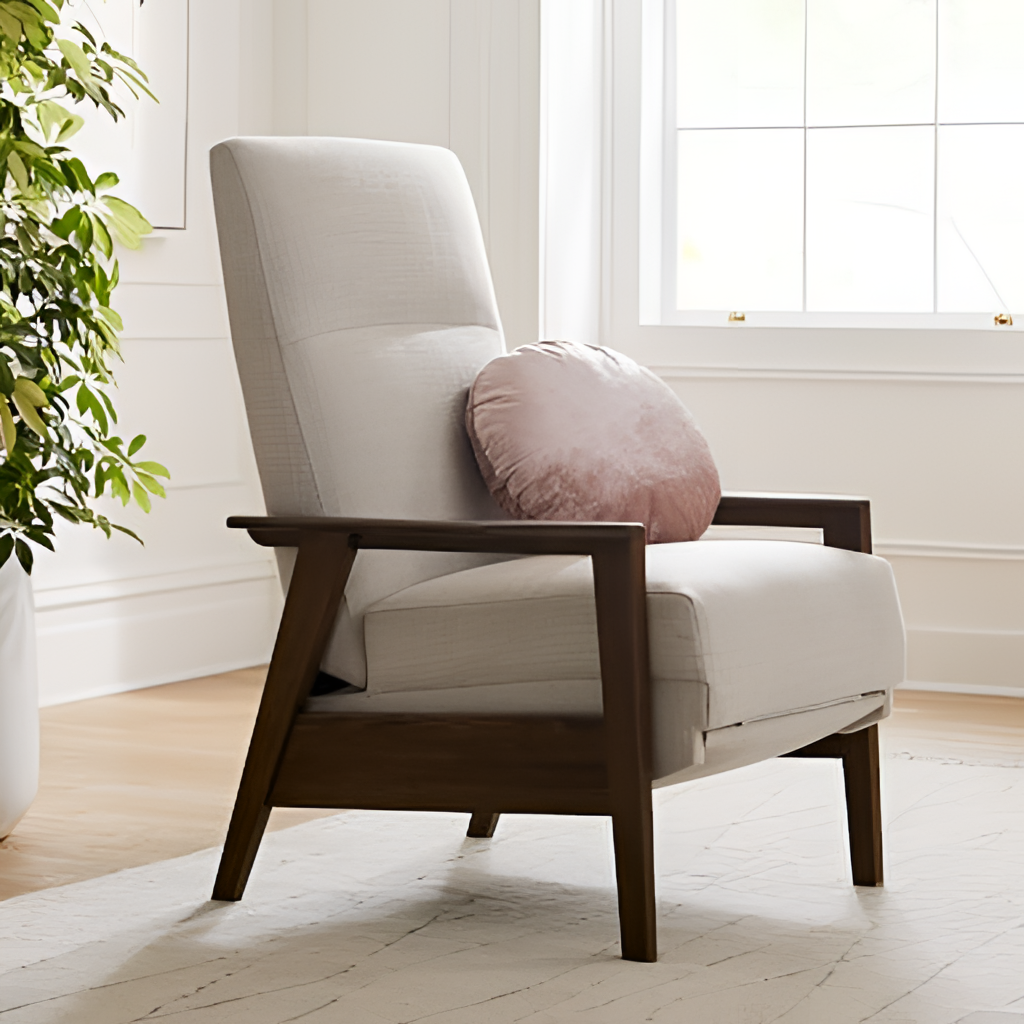
living room, white fabric armchair, contemporary, white paint wallpaper, with solid pattern, wood flooring, with parquet pattern